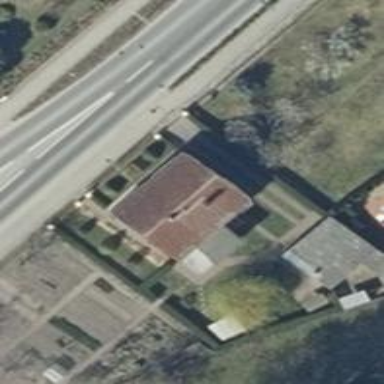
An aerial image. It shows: Residential building.